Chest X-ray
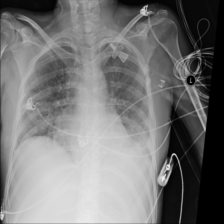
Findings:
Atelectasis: negative
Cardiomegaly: negative
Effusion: positive
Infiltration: positive
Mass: negative
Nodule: negative
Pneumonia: negative
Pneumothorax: negative
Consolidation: negative
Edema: negative
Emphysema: negative
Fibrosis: negative
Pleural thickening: negative
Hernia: negative